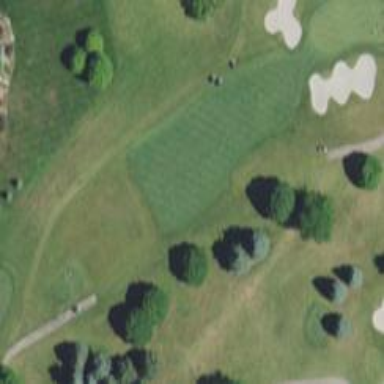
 with lush green grass covering the ground."